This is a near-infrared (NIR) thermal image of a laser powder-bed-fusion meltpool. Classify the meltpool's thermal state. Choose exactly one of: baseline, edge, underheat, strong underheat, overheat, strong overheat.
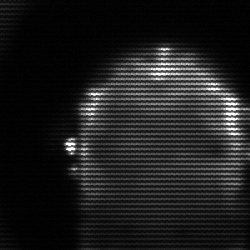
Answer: baseline